Field crop: tomato
Growth stage: 2
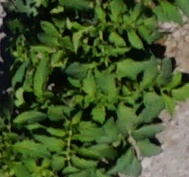
Species: tomato